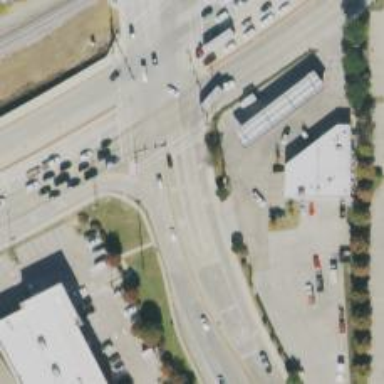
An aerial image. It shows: Secondary road with separate sidewalks.